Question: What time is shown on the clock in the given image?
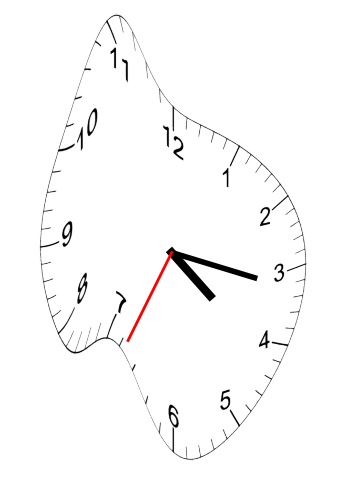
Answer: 04:16:34